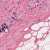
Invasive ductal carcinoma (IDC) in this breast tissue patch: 1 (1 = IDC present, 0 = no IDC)